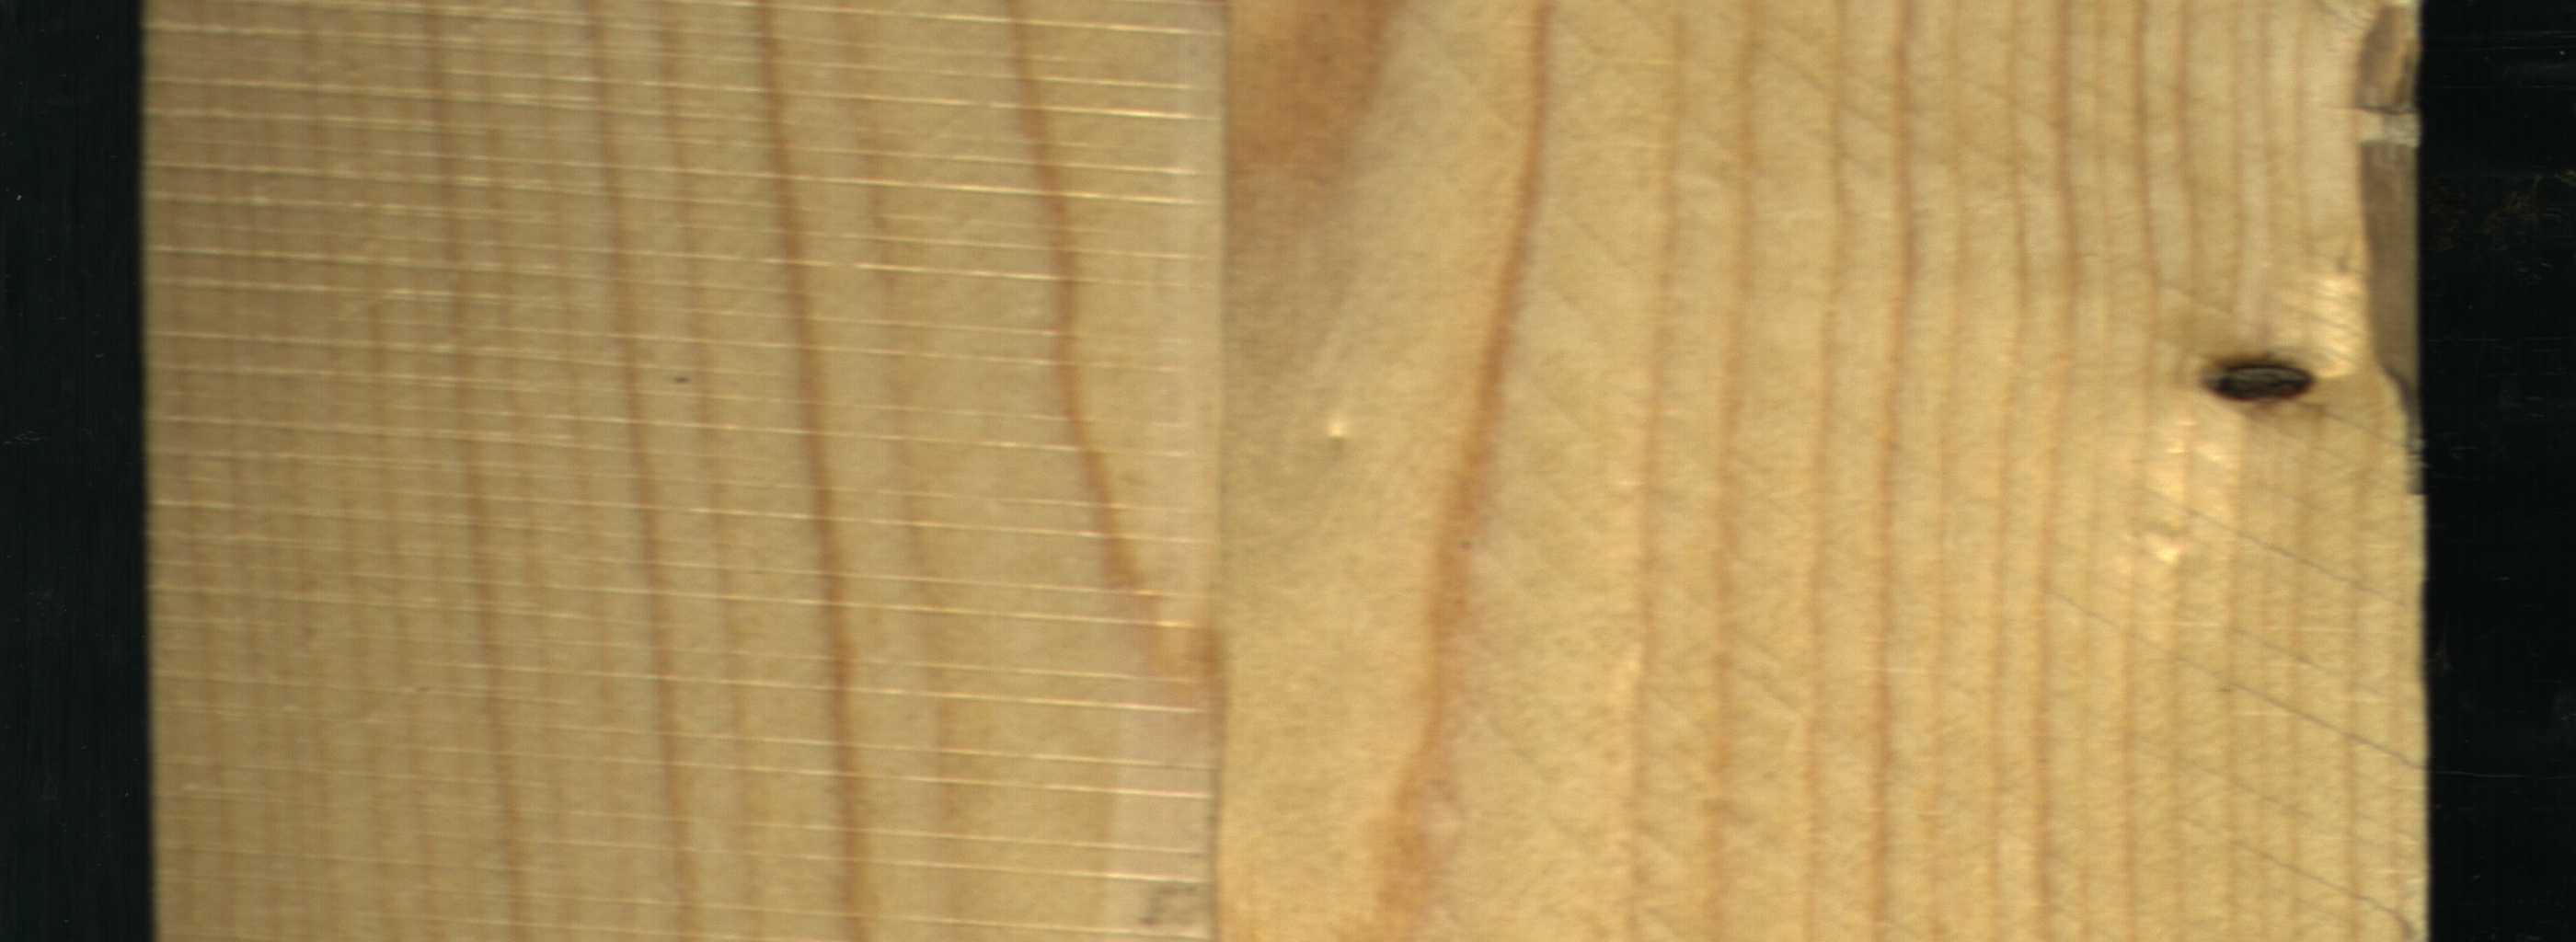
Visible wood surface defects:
Dead_Knot